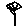
Label: flower